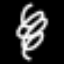
Label: squiggle